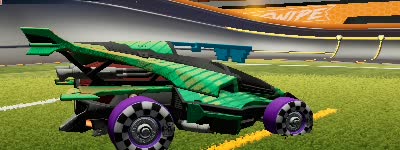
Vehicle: aftershock